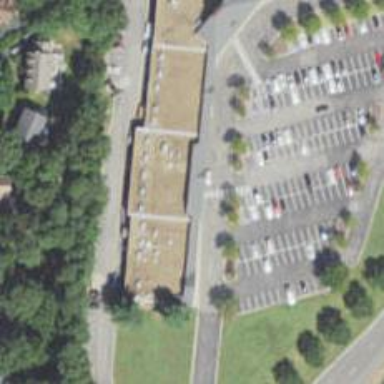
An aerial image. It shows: Veterinary facility.